Question: Im trying to use webrequest and webresponse in order to post an image to 'http://uploads.im/' and get an answer back containing the href to the image.
The API ('http://uploads.im/apidocs') describes it like this:
'''
The simplest example of a call. Copy this URL and open in your browser.
http://uploads.im/api?upload=http://www.google.com/images/srpr/nav_logo66.png
'''
Sure enough, it works. You get redirected to a page containing the href among other info.
I try to recreate this in my MVC-project like this:
'''
public ActionResult SaveUploadedFile()
{
WebRequest wrq = WebRequest.Create("http://uploads.im/api?upload=http://www.google.com/images/srpr/nav_logo66.png");
WebResponse wrs = wrq.GetResponse();
}
'''
Hoping that the 'wrs' would contain the same info as the page in the example...of course it does not..What am i missing here?
EDIT: This is what I get back:

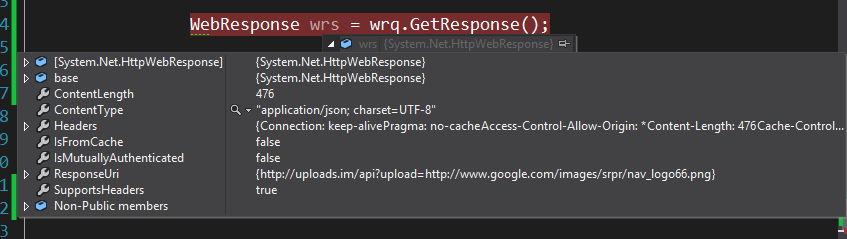
Answer: You don't seem to be reading the response:
'''
public ActionResult SaveUploadedFile()
{
WebRequest wrq = WebRequest.Create("http://uploads.im/api?upload=http://www.google.com/images/srpr/nav_logo66.png");
using (WebResponse wrs = wrq.GetResponse())
using (Stream stream = wrs.GetResponseStream())
using (StreamReader reader = new StreamReader(stream))
{
string json = reader.ReadToEnd();
// Here the json variable will contain
// the response from the server. You could
// parse it with a JSON parser such as JSON.NET
// and extract the information you are looking for
}
}
'''